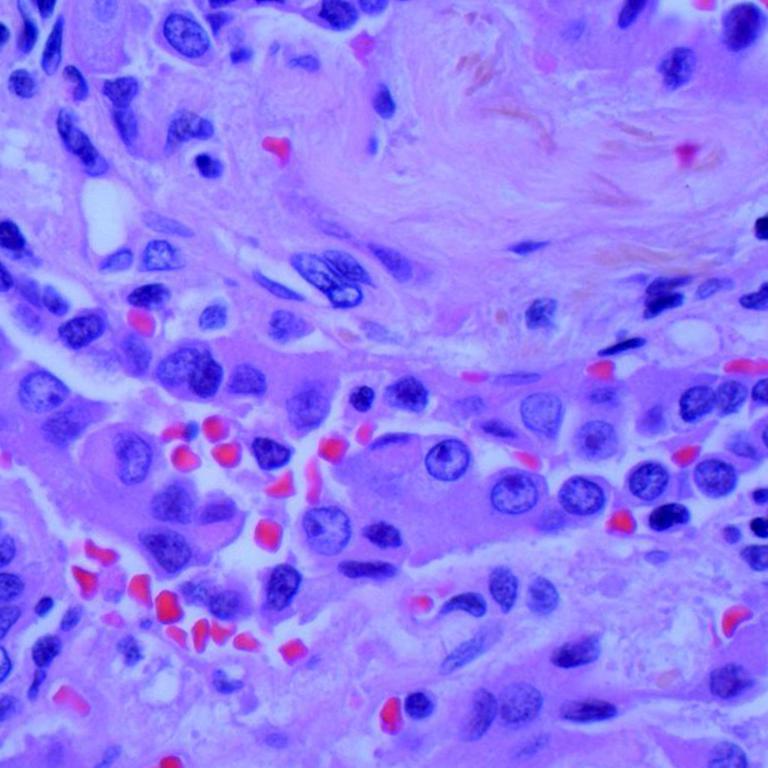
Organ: lung
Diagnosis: adenocarcinomas